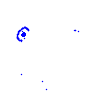
Particle: pion